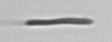
Label: fiber